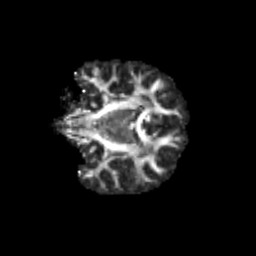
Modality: FA
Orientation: coronal
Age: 11
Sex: female
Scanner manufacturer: siemens
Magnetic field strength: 3 T
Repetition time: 3.8 s
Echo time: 0.07 s